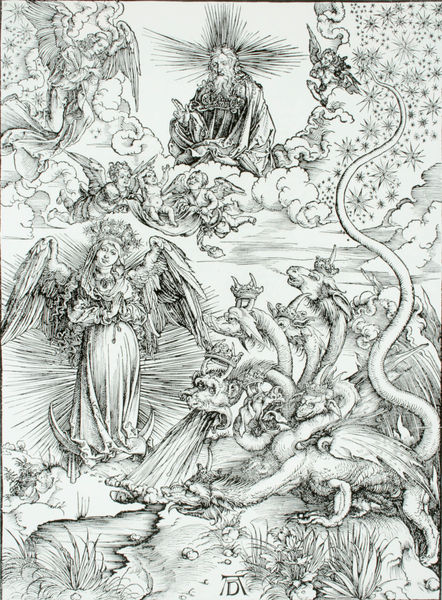
Titel: Apokalypse - Das Sonnenweib und der siebenköpfige Drache
Künstler: Albrecht Dürer
Institution: (Seriendruck)
Schlagwörter: baum, feuer, flügel, gott, hand, himmel, wasser, weiß, wolken, fluss, see, teich, grau, köpfe, schwarz, skizze, gras, schnee, tier, tiere, wolke, bibel, böse, kleidung, stein, steine, signatur, bach, erde, gräser, gewässer, pflanze, pflanzen, krone, engel, engelchen, putte, putto, beine, schwanz, holzschnitt, graphik, weib, grass, schaf, religion, stern, strahlen, druck, mondsichel, schwarzweiss, sterne, schraffuren, radierung, stich, kupfer, schlange, herrscher, hälse, sieg, schein, nimbus, christus, jesus, jesus christus, gut, tümpel, apokalypse, teufel, wesen, fabelwesen, religiös, segen, segnen, heilige, dürer, stren, heilig, putten, maria, kupferstich, madonna, marie, putti, ungeheuer, drachen, drache, dämonen, monster, hydra, unterwelt, vielköpfig, albrecht, albrecht dürer, heiliger geist, strahlenkranz, gottvater, passion, viech, dürrer, muttergottes, häupter, segnend, bekleidet, dadierung, wolekn, demone, dämone, frimament, grass kampf, schalnge, sieben köpfe, #schwarz